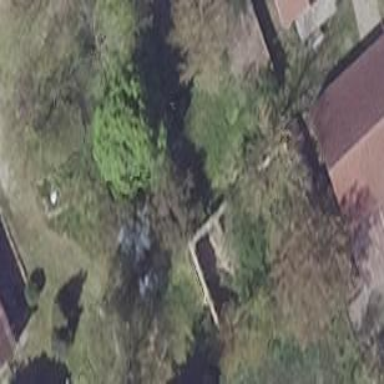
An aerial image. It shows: Ruins of building.